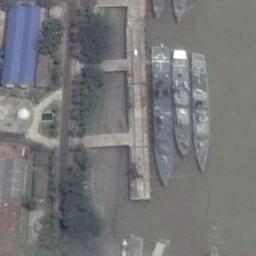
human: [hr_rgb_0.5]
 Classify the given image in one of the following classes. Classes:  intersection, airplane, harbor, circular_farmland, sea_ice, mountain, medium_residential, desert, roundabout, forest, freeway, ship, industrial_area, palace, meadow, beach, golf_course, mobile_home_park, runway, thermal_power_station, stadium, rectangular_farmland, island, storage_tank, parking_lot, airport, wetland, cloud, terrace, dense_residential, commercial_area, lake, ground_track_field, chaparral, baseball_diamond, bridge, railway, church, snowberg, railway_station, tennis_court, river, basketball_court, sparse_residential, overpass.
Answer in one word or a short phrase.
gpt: ship